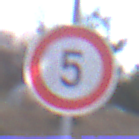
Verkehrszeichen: Geschwindigkeit5
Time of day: MorningAfternoon
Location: Outdoor (Nature)
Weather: PartlyCloudy
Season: NotSpecified
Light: Natural